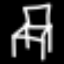
Label: chair